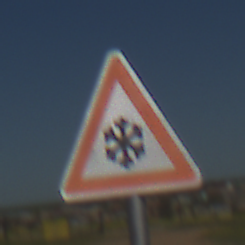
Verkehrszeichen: SchneeOderEisglaette
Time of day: MorningAfternoon
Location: Outdoor (RoadRail)
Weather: Clear
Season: NotSpecified
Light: Natural